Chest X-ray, PA view. Patient: 34 years old, sex F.
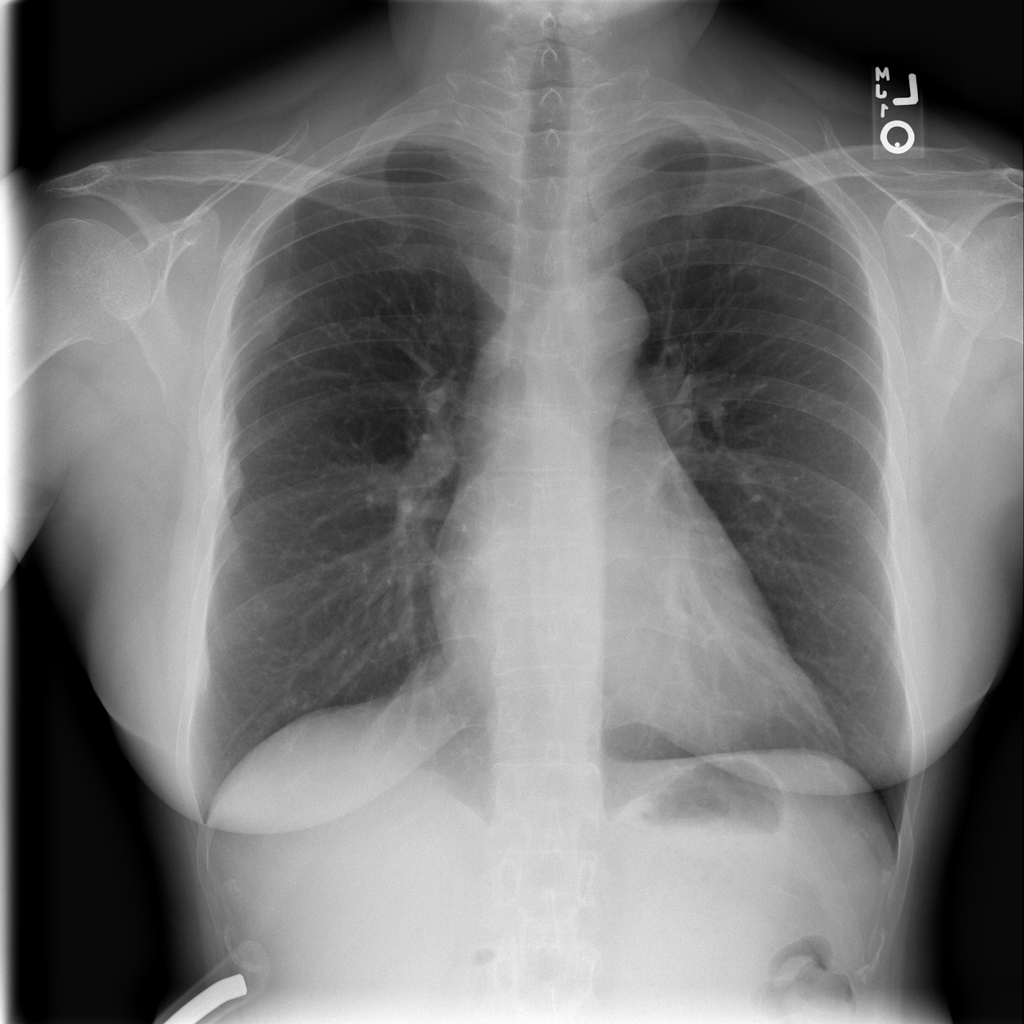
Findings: Mass